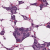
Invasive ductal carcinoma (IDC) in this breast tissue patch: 1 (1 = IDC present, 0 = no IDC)